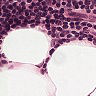
Metastatic tissue present: no